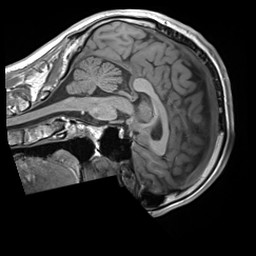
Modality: T1w
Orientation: sagittal
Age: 30
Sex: male
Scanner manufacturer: siemens
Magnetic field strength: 3 T
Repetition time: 1.8 s
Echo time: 0.00232 s